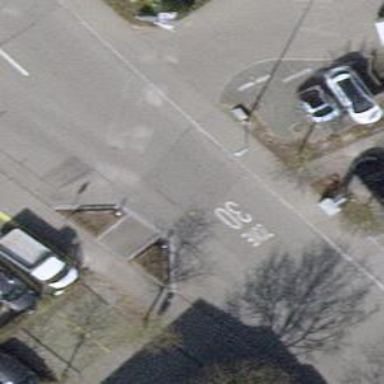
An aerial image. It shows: Traffic calming feature called choker.